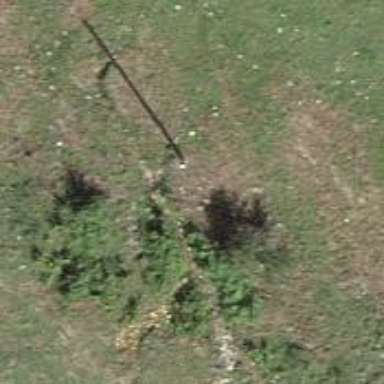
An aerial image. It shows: Power pole.